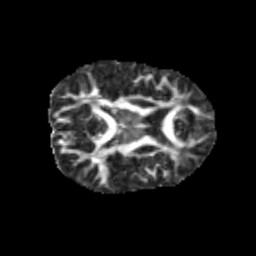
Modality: FA
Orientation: axial
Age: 11
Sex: male
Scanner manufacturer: siemens
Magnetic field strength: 3 T
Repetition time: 3.8 s
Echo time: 0.07 s